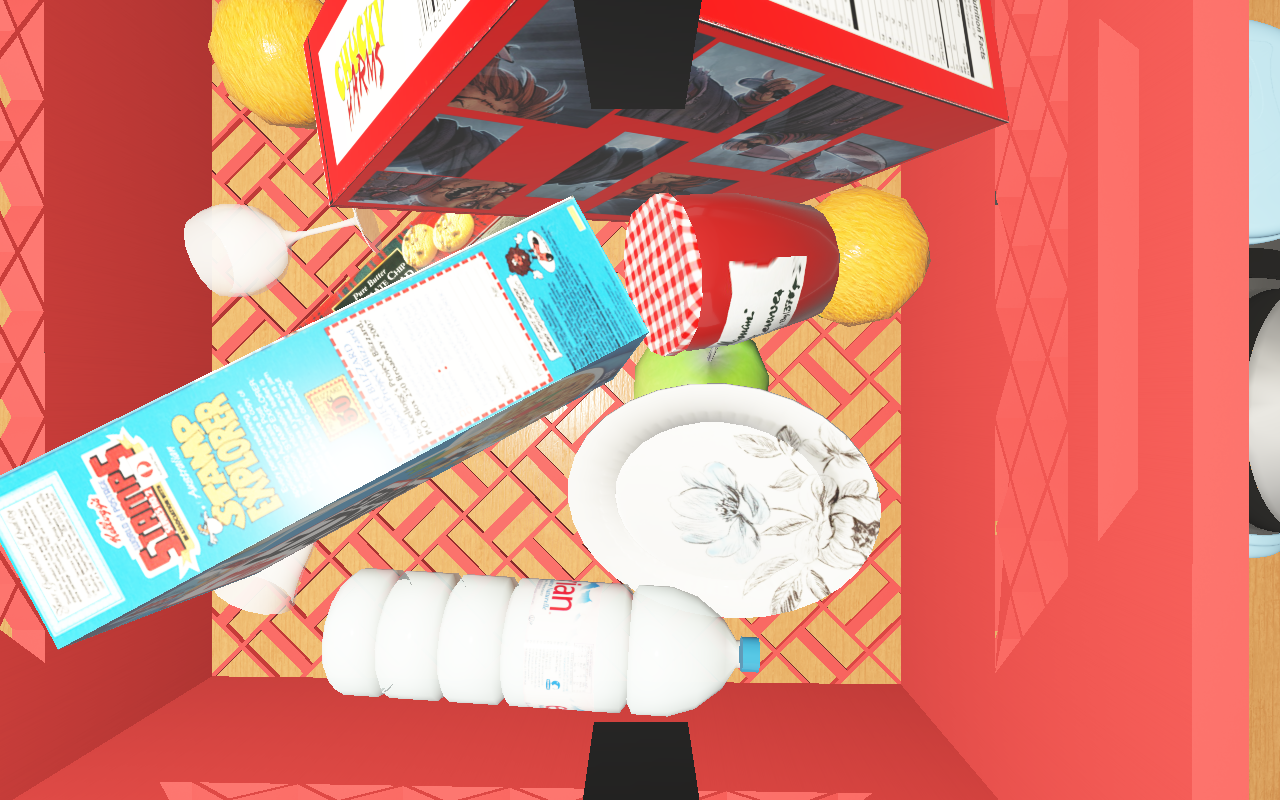
Objects in the scene:
water bottle
apple
apple
orange
orange
plate
glass
jam jar
cereal box
biscuit box